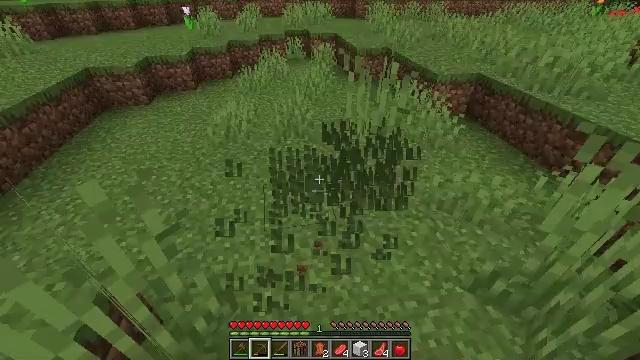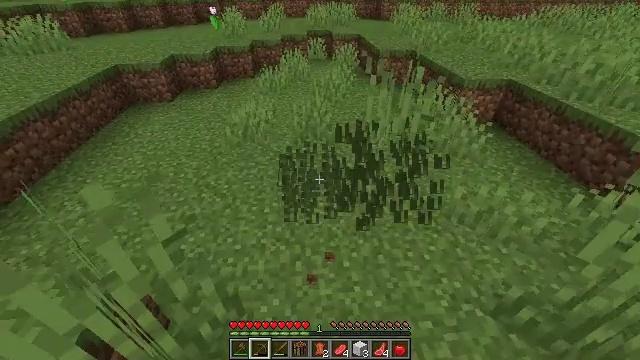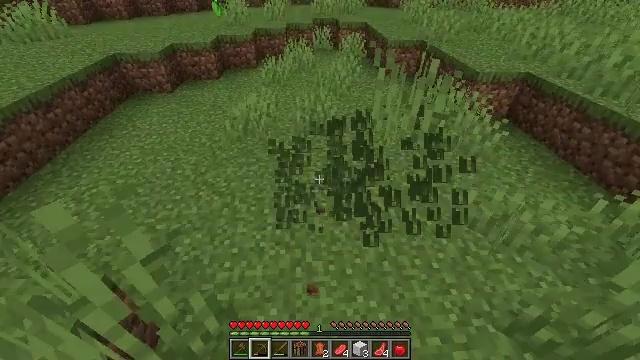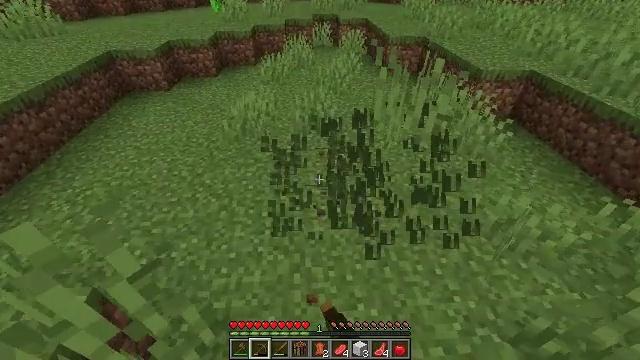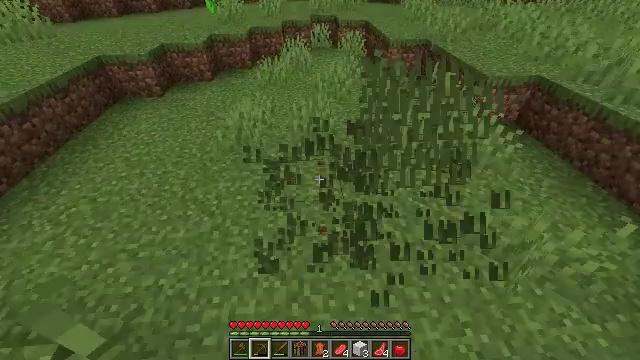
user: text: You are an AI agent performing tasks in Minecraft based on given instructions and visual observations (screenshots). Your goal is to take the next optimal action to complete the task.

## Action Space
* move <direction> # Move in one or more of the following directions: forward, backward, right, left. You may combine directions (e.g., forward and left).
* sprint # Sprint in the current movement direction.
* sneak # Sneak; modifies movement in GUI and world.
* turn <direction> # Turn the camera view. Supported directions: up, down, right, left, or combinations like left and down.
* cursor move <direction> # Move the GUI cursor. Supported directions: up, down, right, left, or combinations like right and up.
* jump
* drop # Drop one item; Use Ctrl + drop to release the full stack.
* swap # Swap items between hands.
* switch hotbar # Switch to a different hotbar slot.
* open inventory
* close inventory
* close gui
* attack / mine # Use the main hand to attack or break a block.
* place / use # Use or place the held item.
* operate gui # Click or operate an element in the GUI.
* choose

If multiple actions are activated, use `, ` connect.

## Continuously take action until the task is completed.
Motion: motion action
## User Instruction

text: Clear away tall grass.
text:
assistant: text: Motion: move forward, turn left
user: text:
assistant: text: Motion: move forward, turn left and down, attack / mine
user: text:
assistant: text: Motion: move forward, attack / mine
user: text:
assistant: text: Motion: move forward, attack / mine
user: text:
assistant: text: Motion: attack / mine